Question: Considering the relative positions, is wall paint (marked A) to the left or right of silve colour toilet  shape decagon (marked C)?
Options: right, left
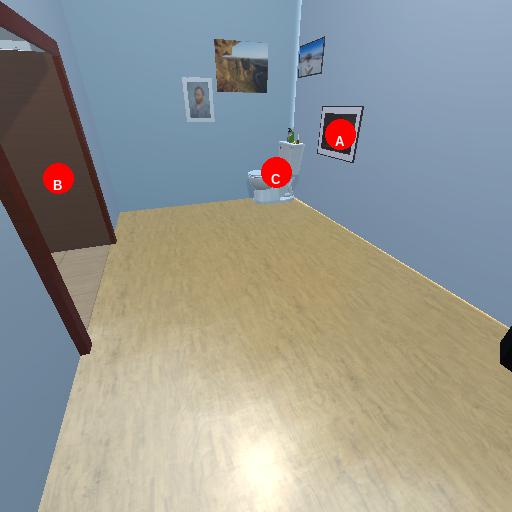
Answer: right